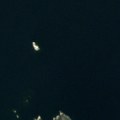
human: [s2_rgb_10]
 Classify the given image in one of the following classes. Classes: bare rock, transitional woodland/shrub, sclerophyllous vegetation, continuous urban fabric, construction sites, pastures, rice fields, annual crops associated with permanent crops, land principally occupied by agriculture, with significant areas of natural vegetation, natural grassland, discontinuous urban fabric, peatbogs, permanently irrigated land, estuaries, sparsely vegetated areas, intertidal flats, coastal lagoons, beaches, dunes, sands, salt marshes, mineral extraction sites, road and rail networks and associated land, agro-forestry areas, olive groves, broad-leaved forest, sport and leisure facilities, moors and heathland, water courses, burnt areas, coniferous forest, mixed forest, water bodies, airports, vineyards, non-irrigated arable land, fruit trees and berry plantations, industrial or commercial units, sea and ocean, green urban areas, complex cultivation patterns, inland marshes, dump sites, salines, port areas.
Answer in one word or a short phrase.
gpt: bare rock, sea and ocean